Interaction volume radius: 5 \u00c5
Interaction volume height: 20 \u00c5
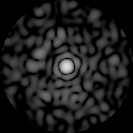
Disorder parameter: 0.8532